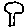
Label: tree